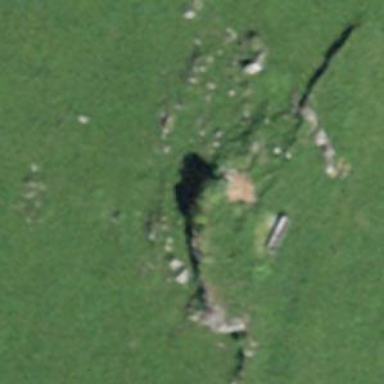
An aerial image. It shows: Dry stone wall barrier.